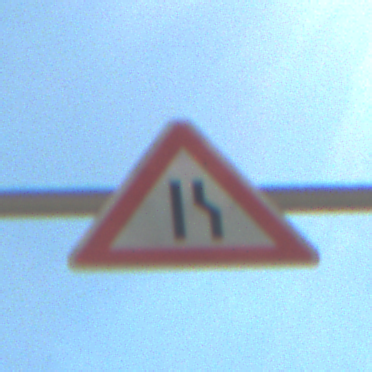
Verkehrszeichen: EinseitigVerengteFahrbahnRechts
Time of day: Midday
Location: Outdoor (Nature)
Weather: PartlyCloudy
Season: Autumn
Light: Natural